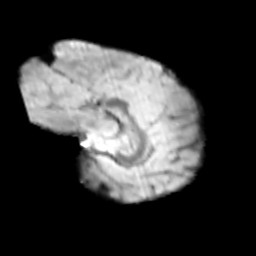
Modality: T2w
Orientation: sagittal
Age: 10
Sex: male
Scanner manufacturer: siemens
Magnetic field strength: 3 T
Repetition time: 3.8 s
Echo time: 0.07 s